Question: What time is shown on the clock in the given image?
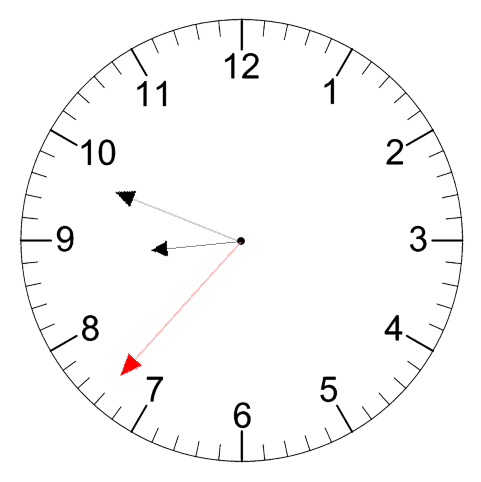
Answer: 08:48:37